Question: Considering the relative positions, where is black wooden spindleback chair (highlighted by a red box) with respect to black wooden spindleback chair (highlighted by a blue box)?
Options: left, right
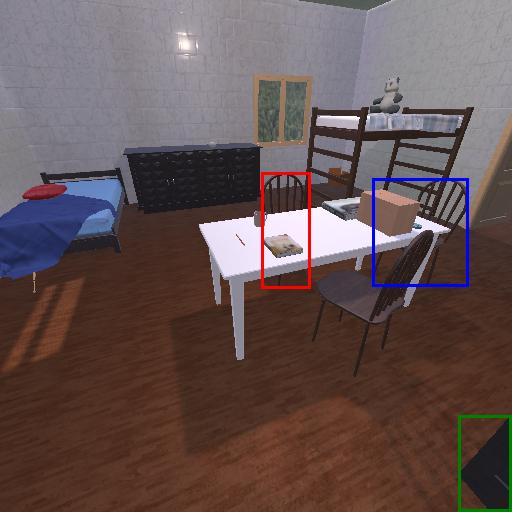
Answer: left